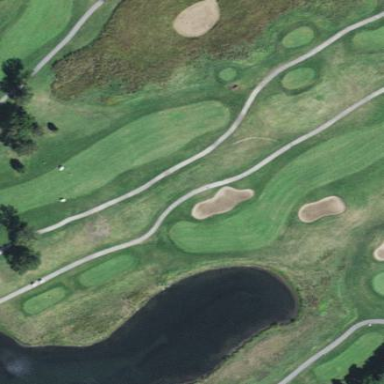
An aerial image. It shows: The area is marked as out of bounds on the golf course.